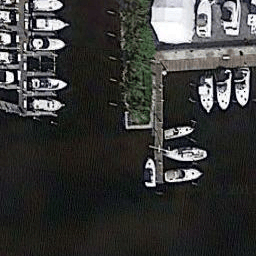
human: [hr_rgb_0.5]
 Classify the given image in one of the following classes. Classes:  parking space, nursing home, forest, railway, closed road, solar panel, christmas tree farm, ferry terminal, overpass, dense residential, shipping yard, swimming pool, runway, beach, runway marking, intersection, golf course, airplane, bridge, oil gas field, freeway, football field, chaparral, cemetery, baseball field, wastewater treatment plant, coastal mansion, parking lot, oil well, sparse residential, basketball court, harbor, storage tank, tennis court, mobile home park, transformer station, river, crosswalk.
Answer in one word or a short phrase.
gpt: harbor